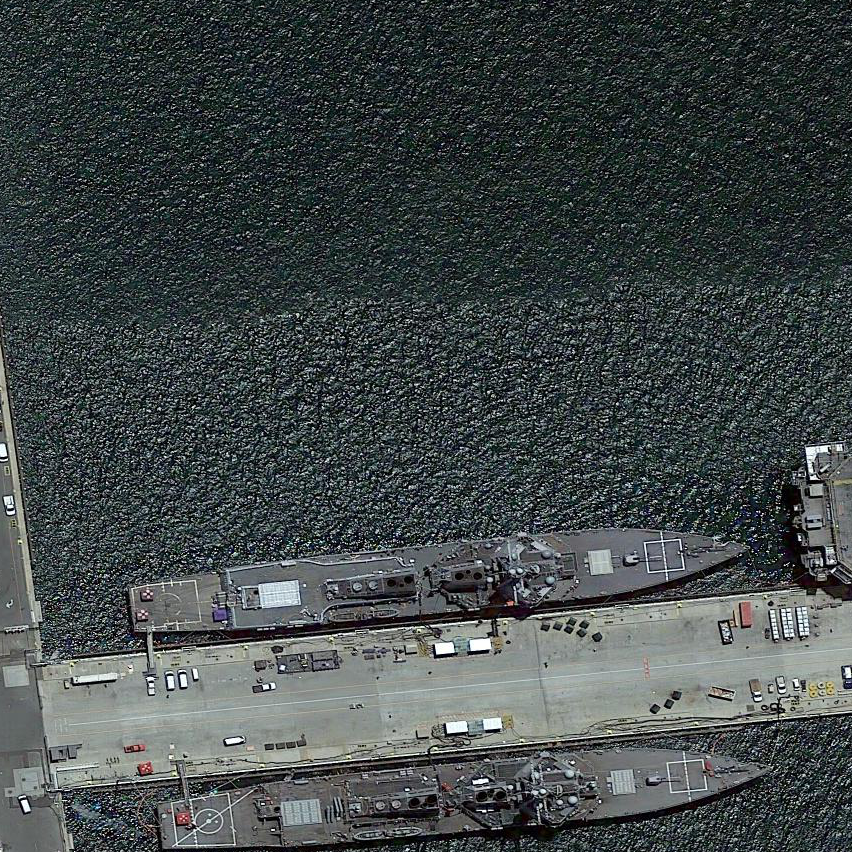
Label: destroyer